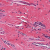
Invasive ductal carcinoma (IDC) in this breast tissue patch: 0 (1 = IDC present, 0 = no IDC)